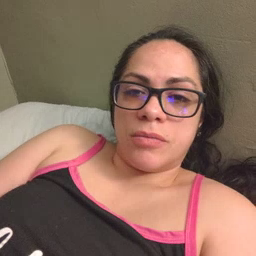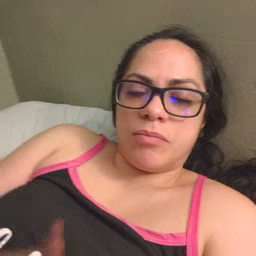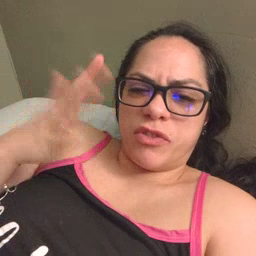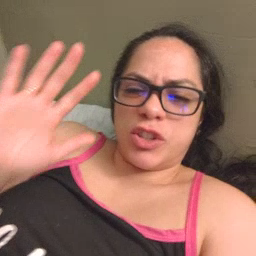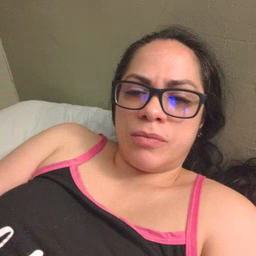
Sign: finish